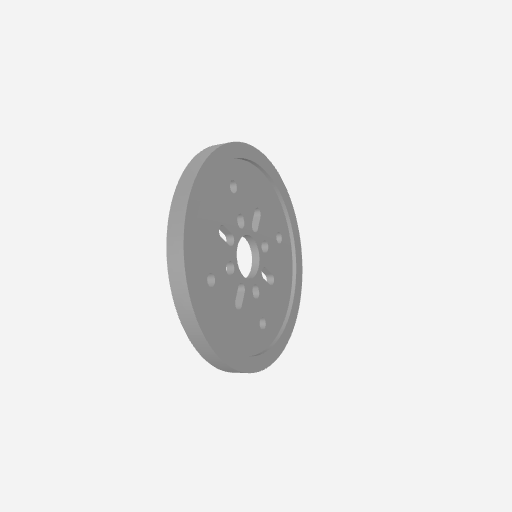
Part: DiscWheel722OD